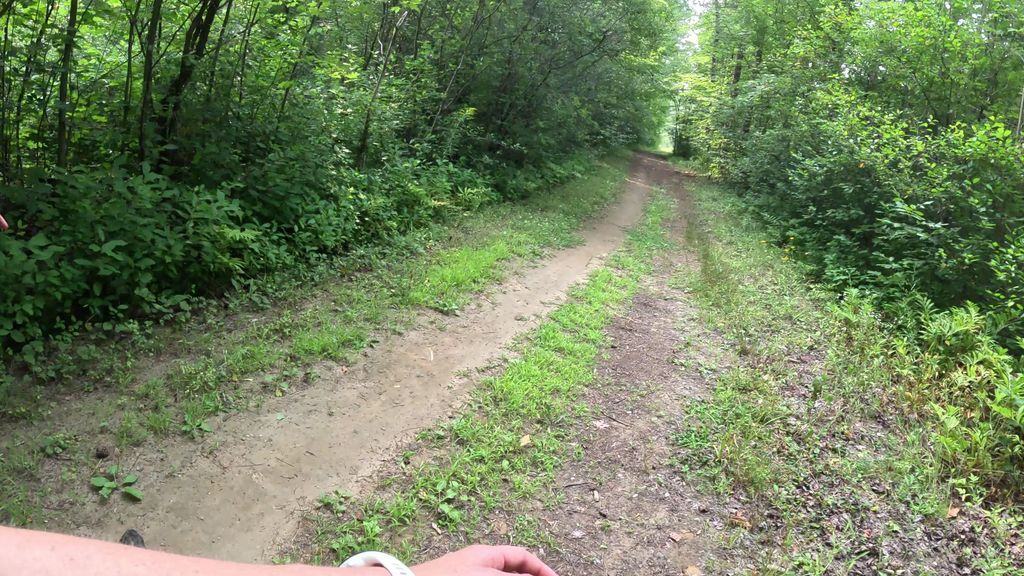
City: ottawa-gatineau